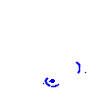
Particle: pion